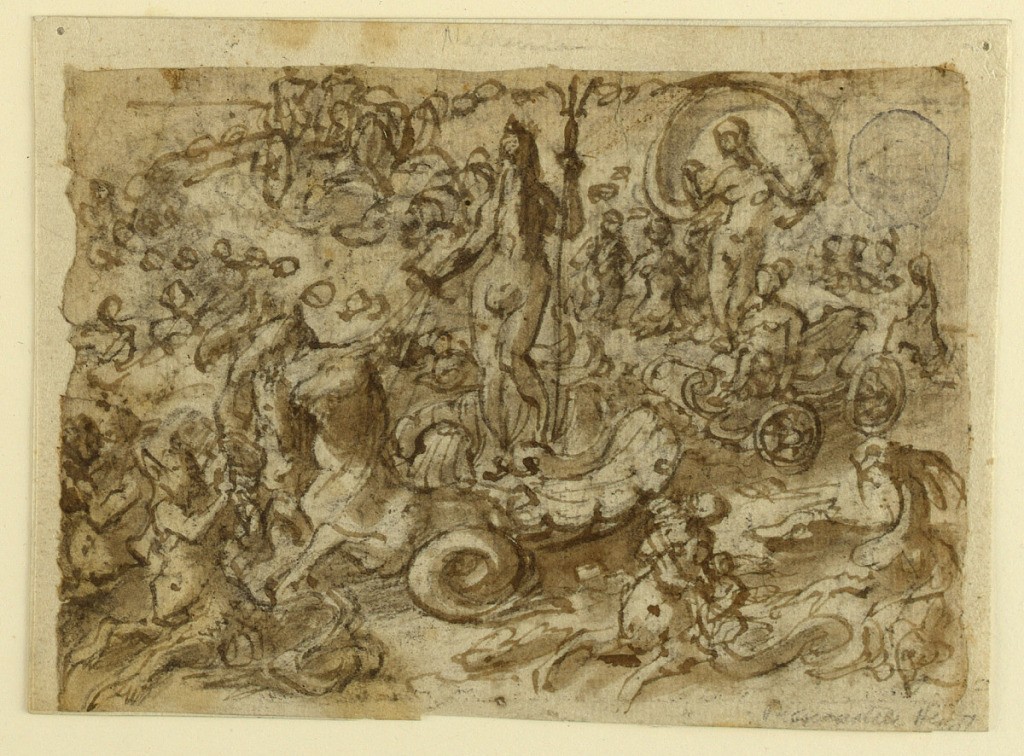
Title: Triumph of Neptune and Galatea
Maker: Jan van der Straet, called Stradanus, Flemish, 1523–1605
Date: ca. 1585 – 1590
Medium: Recto: pen and brown and black inks, brush and brown and black washes over black chalk on laid paper Verso: pen and brown ink on laid paper
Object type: Drawing
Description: Recto: Neptune, at center, stands on a seashell chariot drawn by two
seahorses. He holds his trident in his left hand and the reins in his right. On a second chariot behind him are two female figures, one standing with a billowing drapery above her head. Seahorses and mermaids surround.
Verso: Italian inscriptions.